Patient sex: M
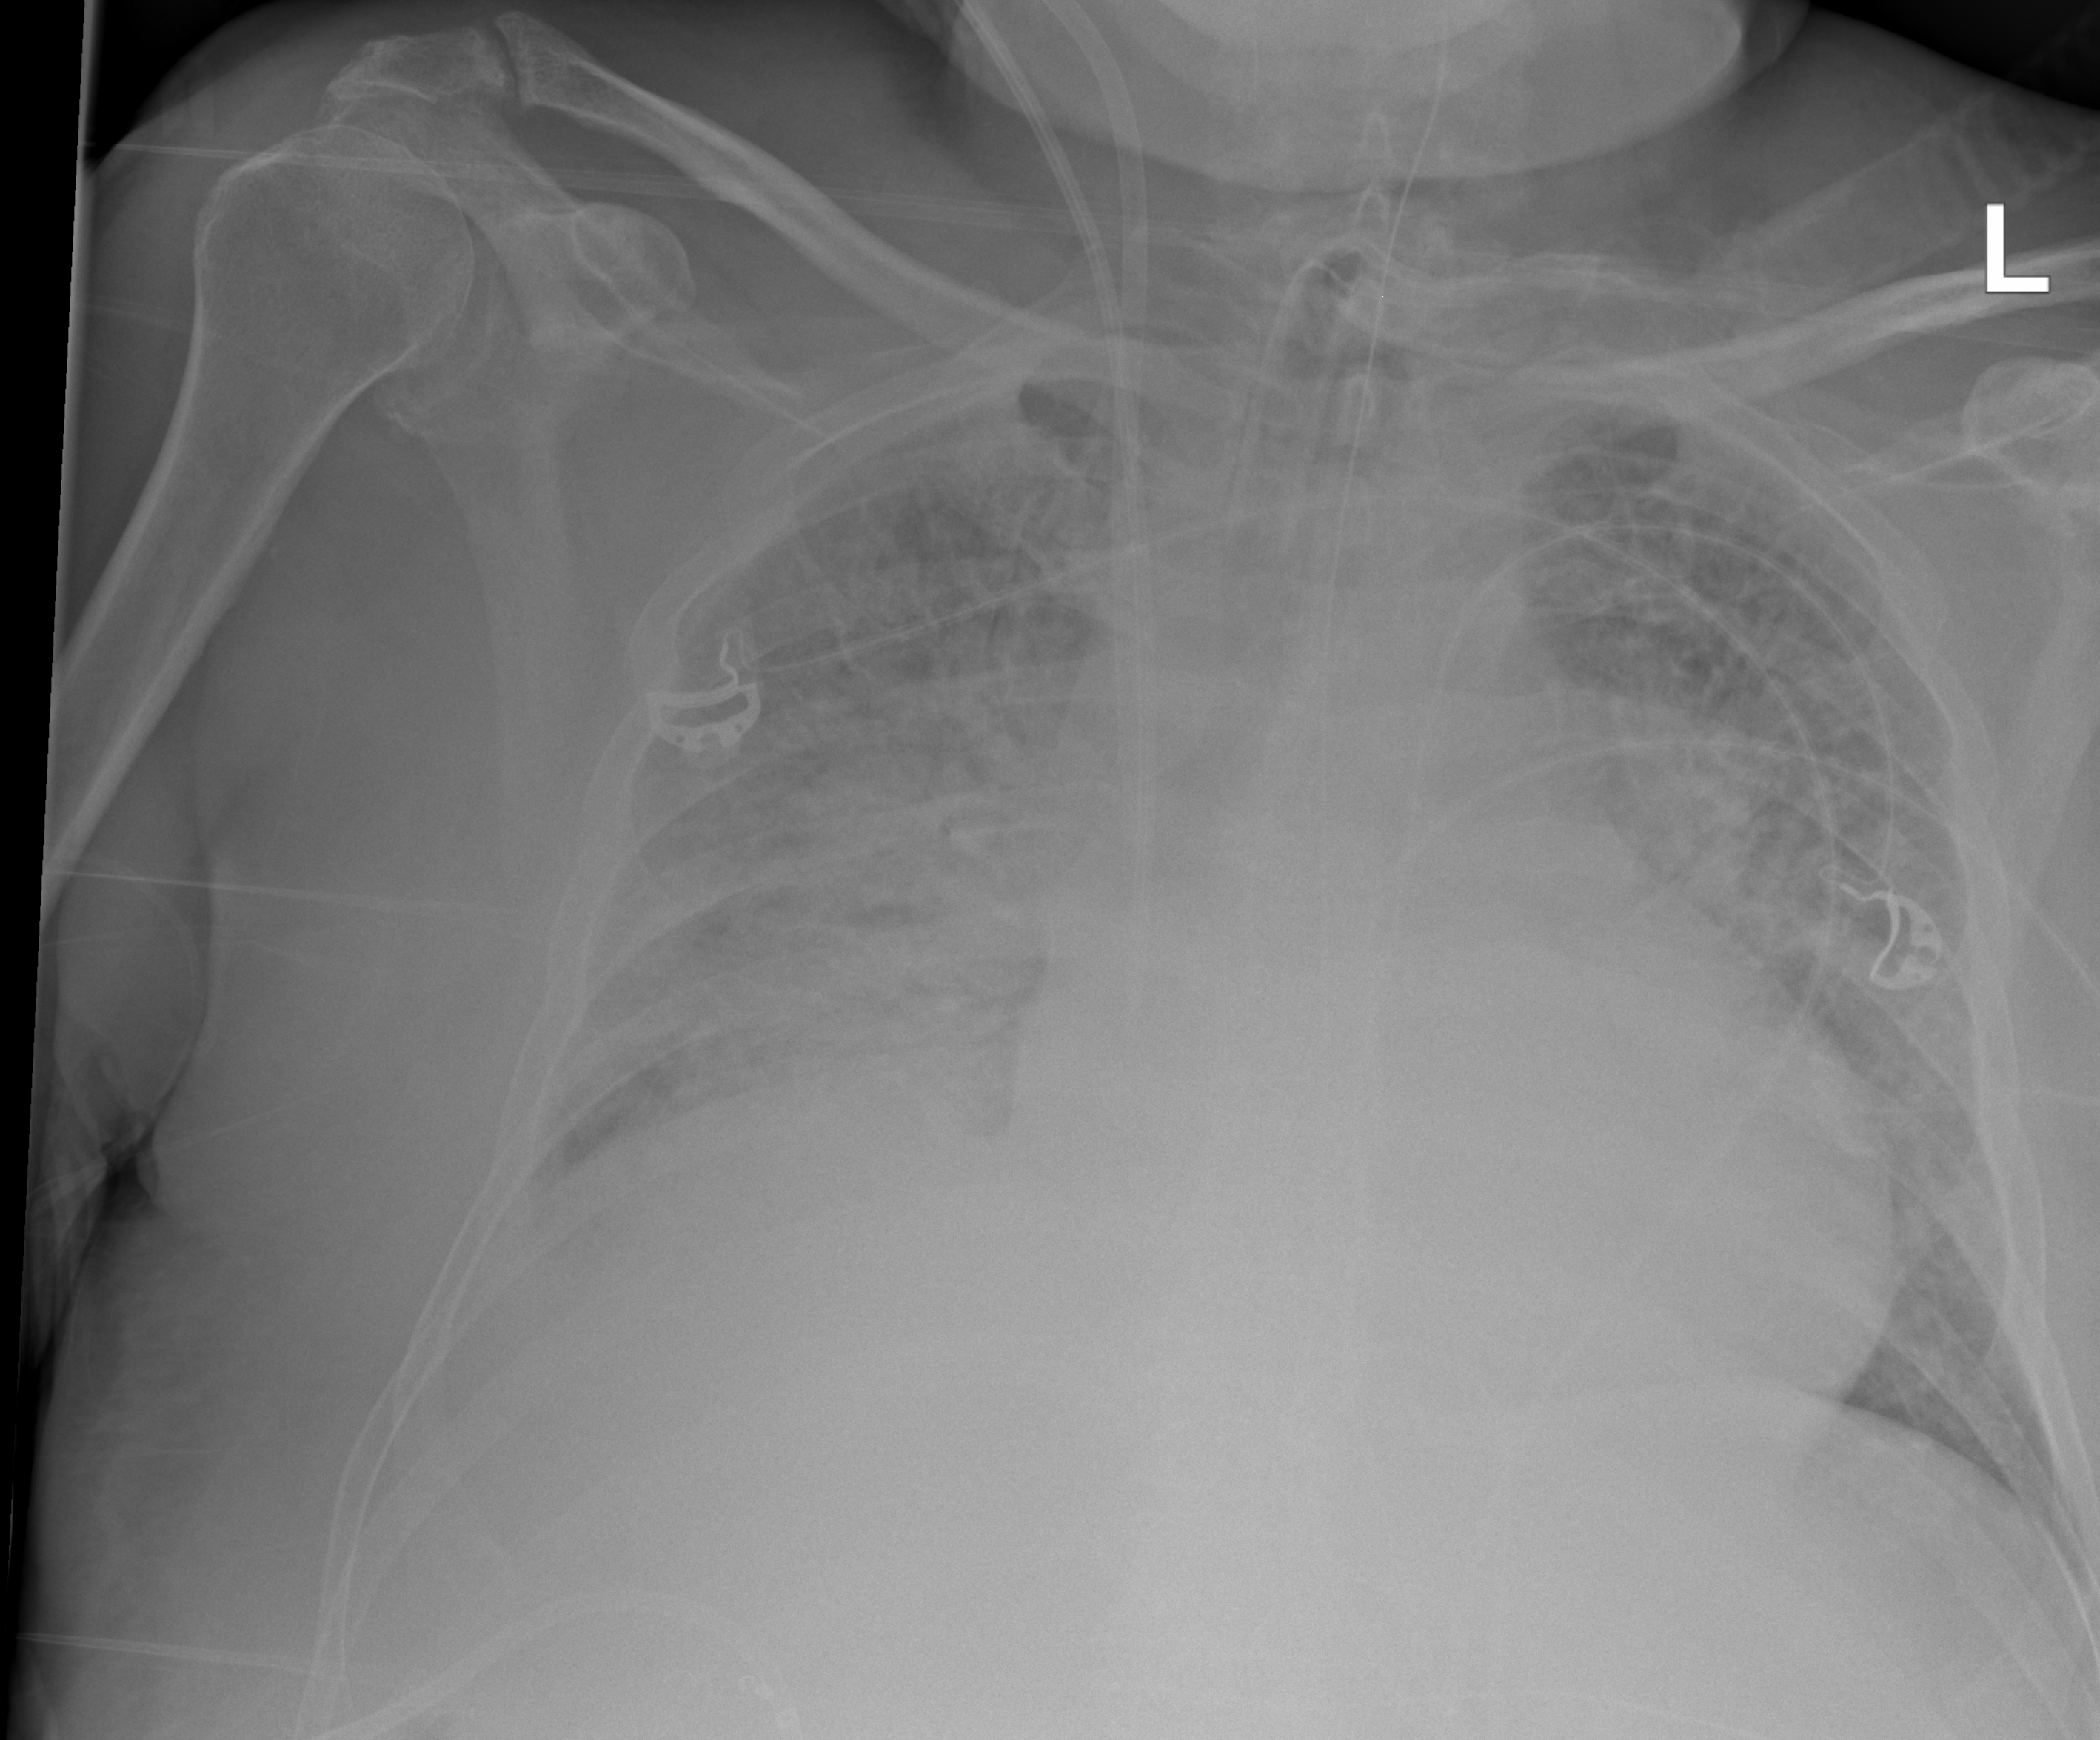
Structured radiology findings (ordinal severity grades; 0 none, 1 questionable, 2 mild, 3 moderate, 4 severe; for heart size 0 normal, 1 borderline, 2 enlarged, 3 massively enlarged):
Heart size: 2
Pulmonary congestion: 2
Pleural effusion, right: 2
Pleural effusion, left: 0
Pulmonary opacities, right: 3
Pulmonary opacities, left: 2
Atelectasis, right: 3
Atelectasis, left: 2